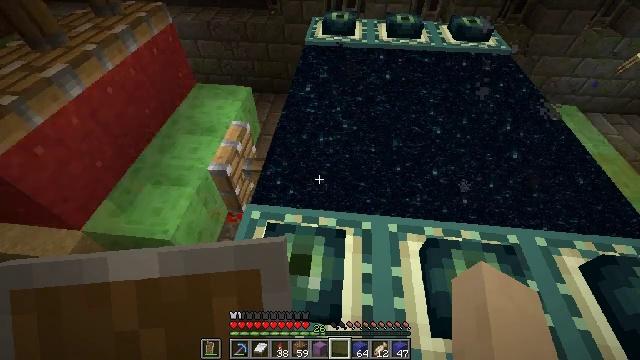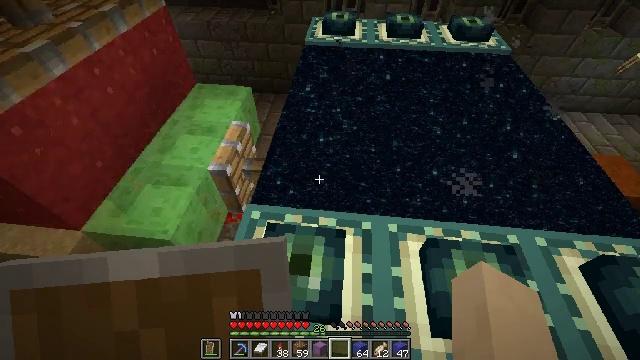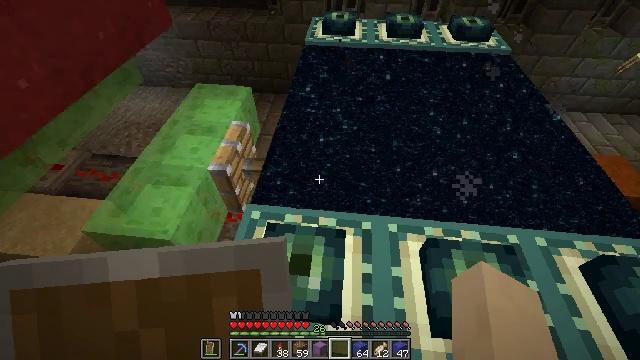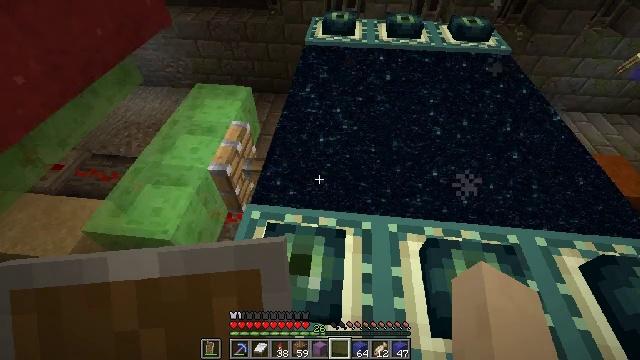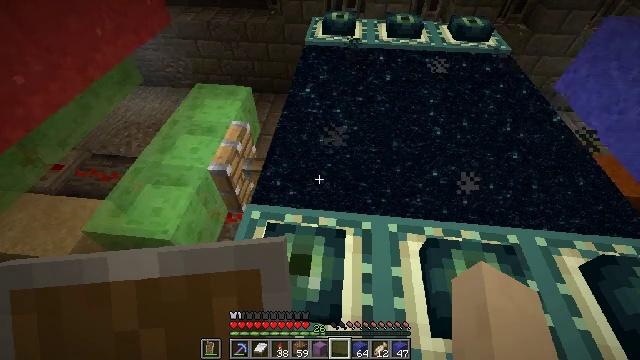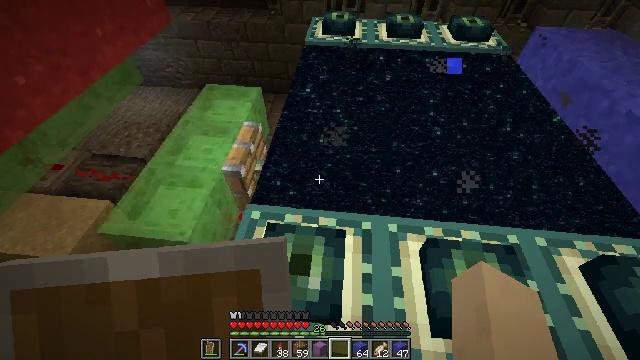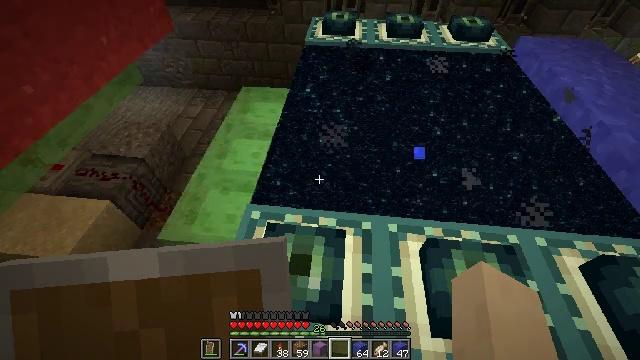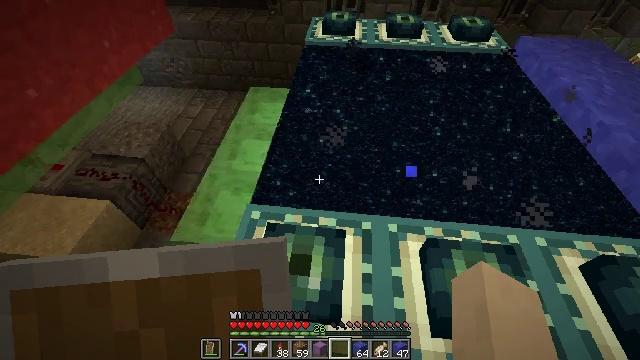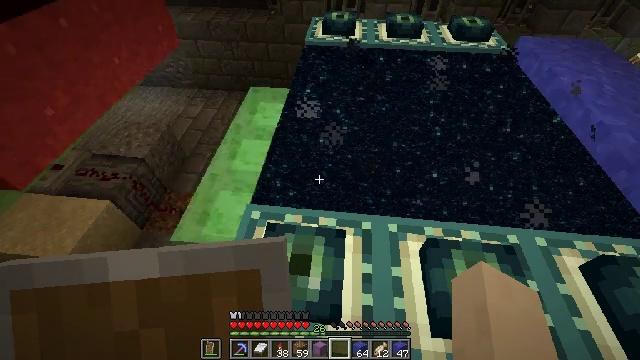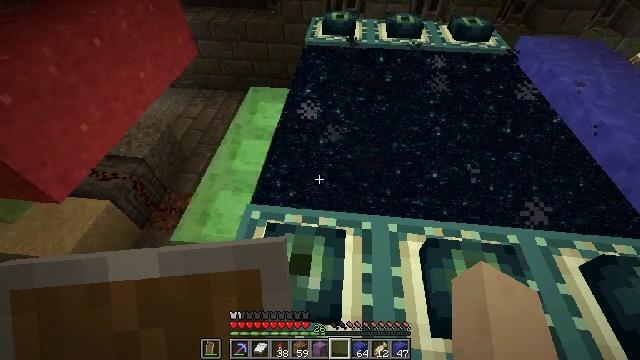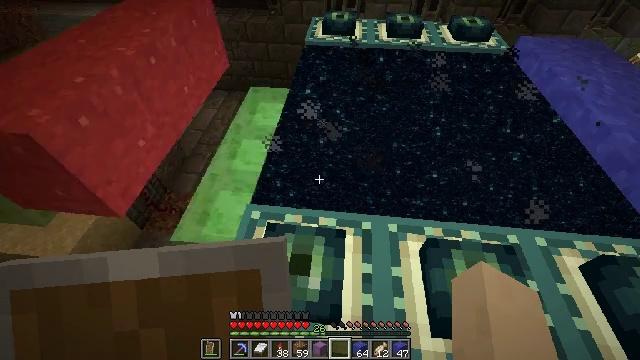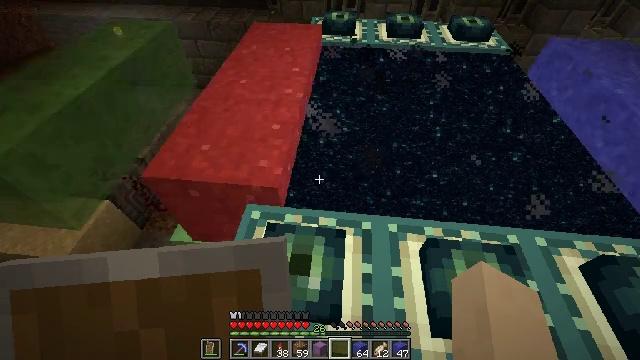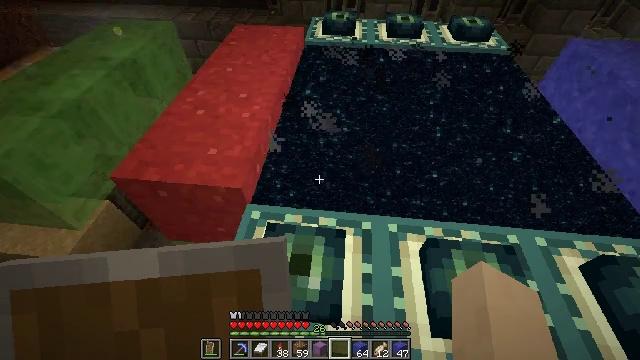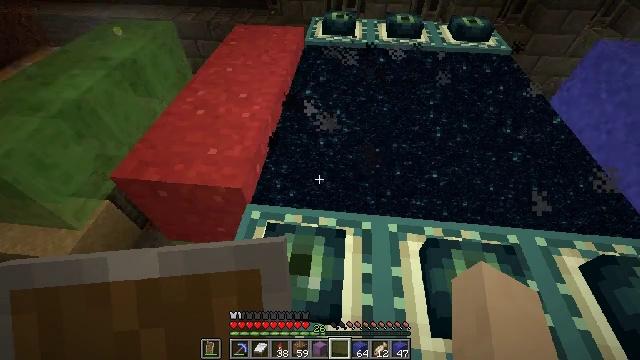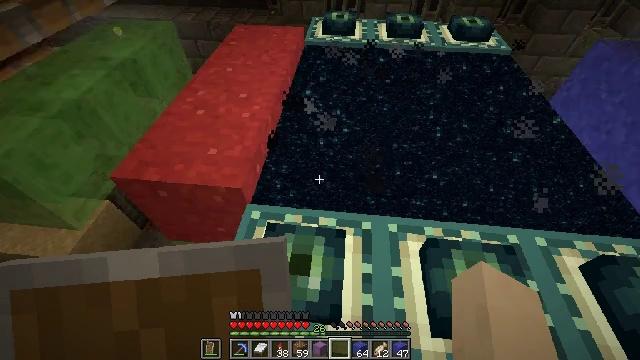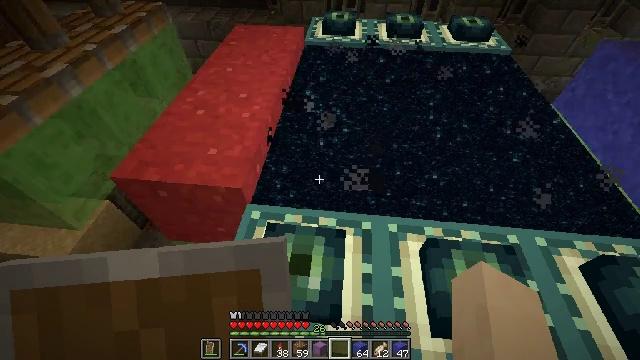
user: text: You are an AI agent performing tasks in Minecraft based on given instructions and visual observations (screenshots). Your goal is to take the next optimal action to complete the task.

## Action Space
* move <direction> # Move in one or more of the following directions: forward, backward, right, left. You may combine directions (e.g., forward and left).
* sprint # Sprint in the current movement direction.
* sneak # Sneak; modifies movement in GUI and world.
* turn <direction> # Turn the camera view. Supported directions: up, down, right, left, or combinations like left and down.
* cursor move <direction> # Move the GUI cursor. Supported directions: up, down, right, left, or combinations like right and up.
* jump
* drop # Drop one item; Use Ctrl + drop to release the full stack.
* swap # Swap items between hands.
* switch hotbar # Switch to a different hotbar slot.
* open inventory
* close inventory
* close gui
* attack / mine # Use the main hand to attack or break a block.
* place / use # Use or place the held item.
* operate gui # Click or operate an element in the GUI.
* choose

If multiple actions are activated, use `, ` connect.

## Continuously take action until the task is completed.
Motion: motion action
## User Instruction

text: Dig up the red concrete powder block.
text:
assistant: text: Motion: no_op
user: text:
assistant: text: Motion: no_op
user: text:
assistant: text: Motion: no_op
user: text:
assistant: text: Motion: no_op
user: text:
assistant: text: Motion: no_op
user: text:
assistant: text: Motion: no_op
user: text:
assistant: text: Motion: no_op
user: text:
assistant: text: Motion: no_op
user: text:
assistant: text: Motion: no_op
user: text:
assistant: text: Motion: no_op
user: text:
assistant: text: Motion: no_op
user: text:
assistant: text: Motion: no_op
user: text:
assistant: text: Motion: no_op
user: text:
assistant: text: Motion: no_op
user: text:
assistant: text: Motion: no_op
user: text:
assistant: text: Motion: no_op
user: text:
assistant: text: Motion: no_op
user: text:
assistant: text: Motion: no_op
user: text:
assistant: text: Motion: no_op
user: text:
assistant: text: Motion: no_op
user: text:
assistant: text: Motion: no_op
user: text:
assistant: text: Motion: no_op
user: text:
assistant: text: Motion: no_op
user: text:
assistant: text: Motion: no_op
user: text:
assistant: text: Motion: no_op
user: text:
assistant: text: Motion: no_op
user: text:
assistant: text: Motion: no_op
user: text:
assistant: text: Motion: no_op
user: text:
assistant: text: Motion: no_op
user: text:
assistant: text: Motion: no_op